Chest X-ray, AP view. Patient: 31 years old, sex M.
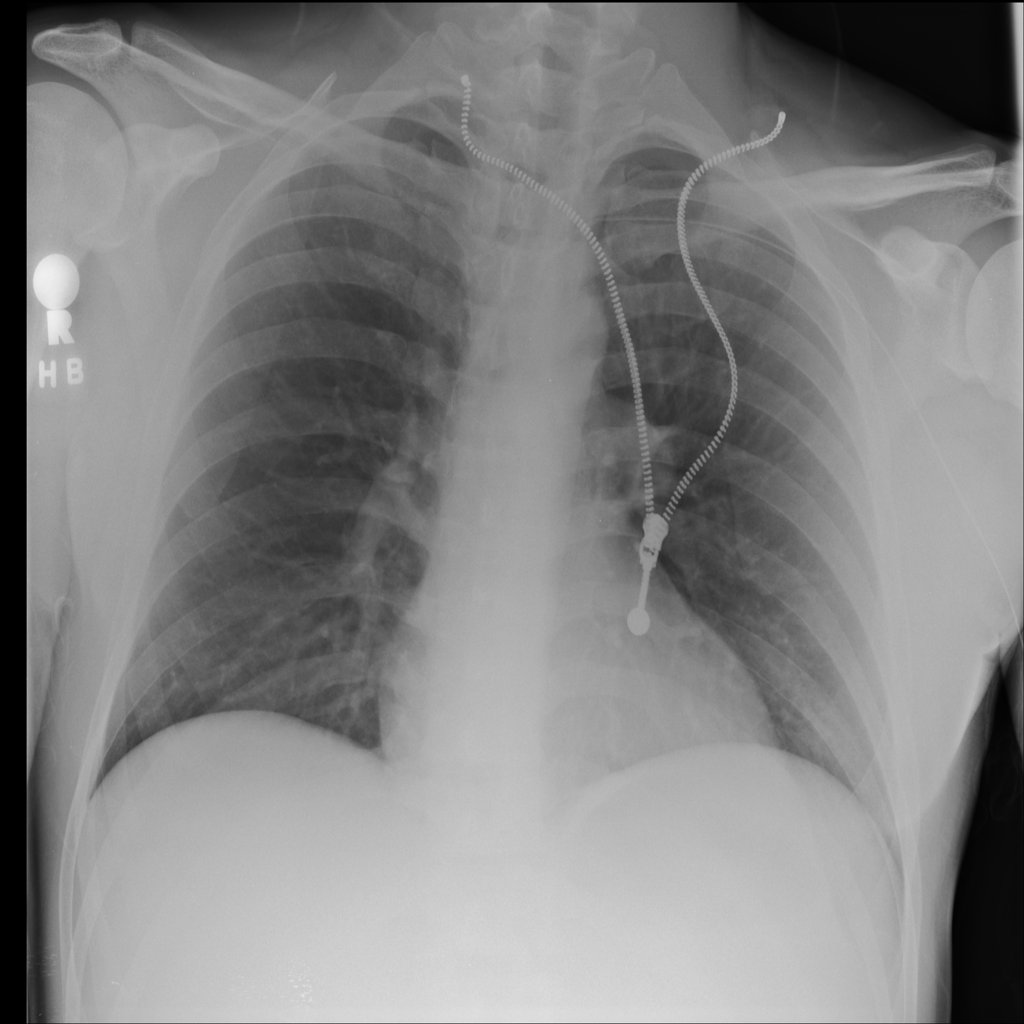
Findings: No Finding